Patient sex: F
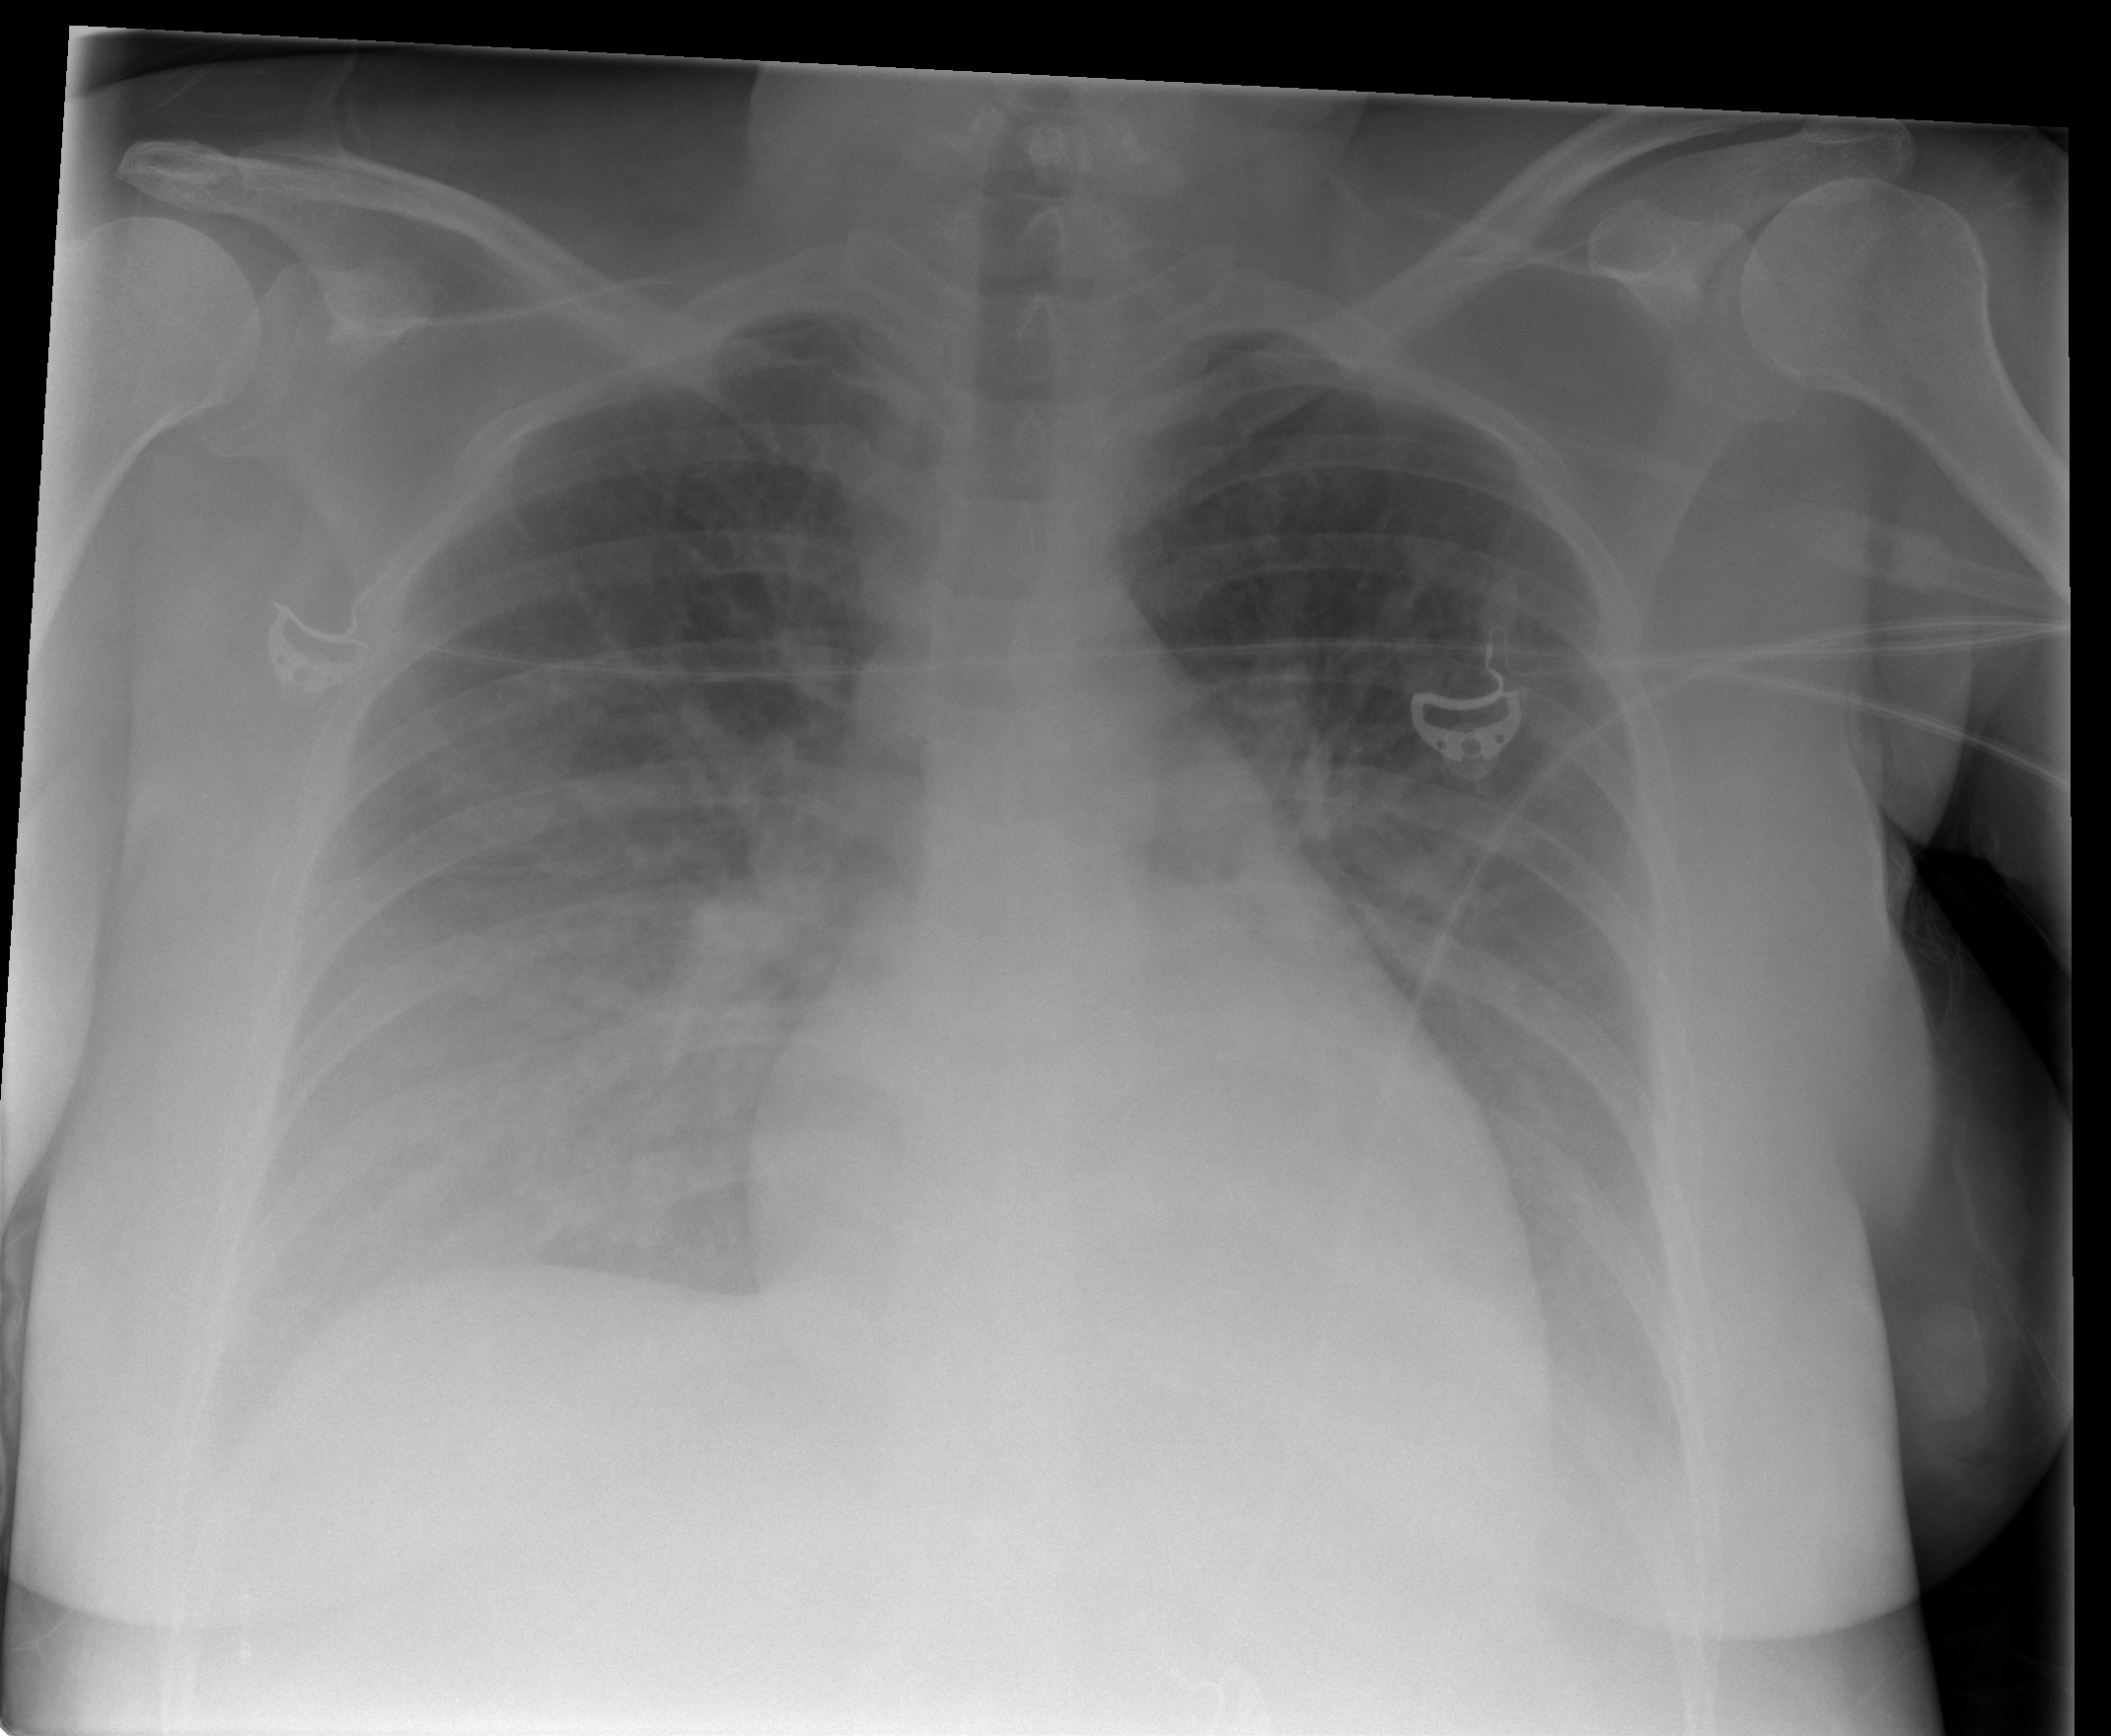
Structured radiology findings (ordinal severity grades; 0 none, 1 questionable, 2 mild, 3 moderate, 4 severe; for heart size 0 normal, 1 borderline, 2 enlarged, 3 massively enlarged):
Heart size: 0
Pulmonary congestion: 3
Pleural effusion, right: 2
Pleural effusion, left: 2
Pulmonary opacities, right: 2
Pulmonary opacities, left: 2
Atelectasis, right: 2
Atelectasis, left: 2